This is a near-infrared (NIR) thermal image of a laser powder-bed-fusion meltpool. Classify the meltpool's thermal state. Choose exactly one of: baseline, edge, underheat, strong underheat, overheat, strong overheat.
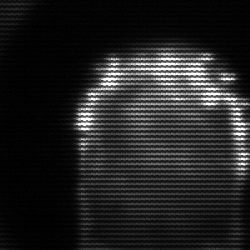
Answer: baseline